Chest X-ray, AP view. Patient: 21 years old, sex M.
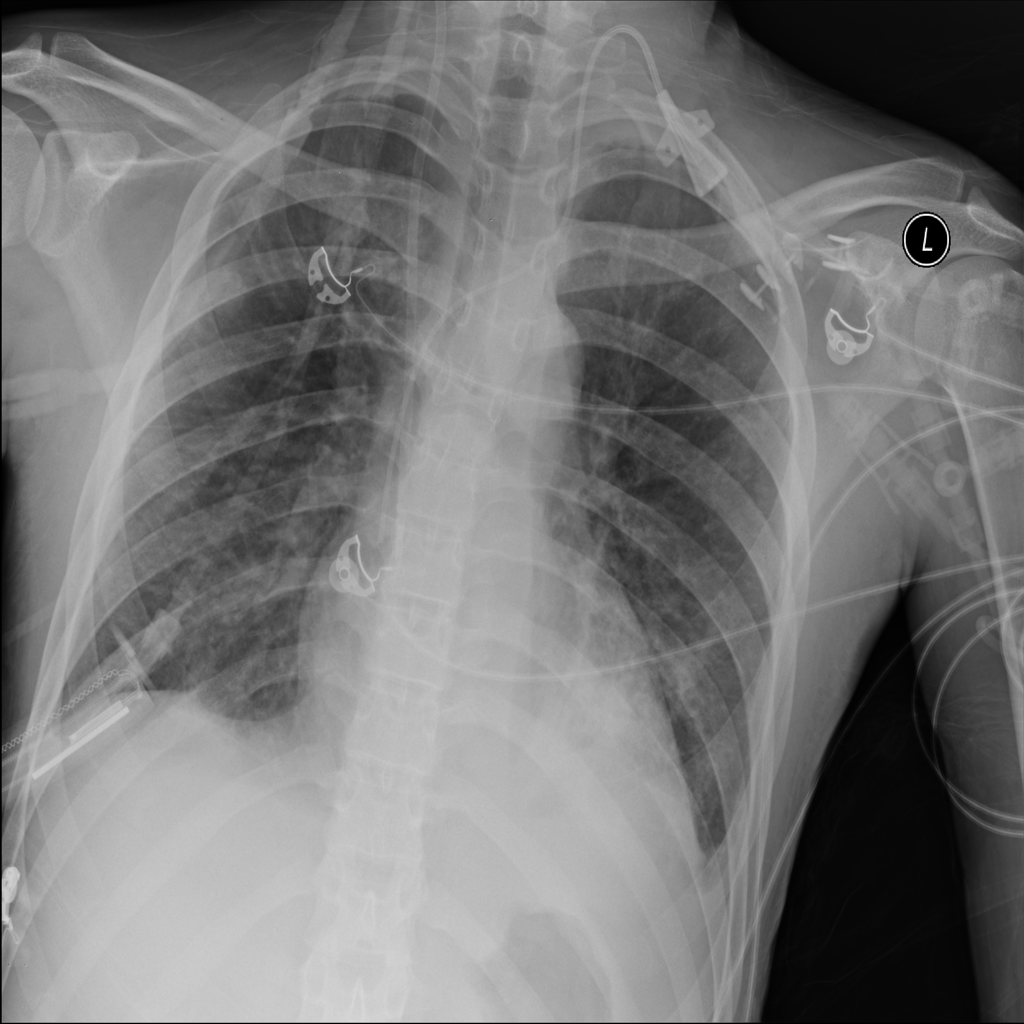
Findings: Effusion, Infiltration